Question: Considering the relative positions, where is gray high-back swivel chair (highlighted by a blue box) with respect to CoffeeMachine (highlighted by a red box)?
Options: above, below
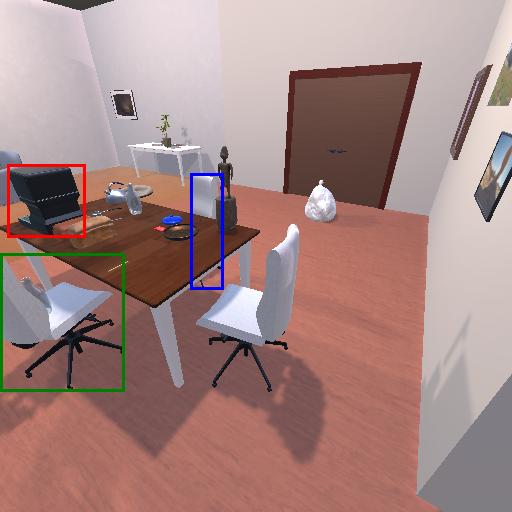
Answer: above